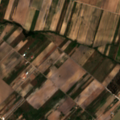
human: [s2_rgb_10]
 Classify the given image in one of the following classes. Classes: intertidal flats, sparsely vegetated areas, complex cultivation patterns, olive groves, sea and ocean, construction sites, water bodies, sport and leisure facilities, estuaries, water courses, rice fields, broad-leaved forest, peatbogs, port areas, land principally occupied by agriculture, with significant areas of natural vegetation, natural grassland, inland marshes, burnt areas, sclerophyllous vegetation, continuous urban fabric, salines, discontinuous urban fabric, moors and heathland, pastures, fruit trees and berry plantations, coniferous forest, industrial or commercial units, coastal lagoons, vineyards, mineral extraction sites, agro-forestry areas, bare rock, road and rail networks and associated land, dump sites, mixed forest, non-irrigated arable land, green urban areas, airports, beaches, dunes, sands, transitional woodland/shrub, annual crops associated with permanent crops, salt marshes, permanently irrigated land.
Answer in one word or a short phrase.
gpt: vineyards, complex cultivation patterns